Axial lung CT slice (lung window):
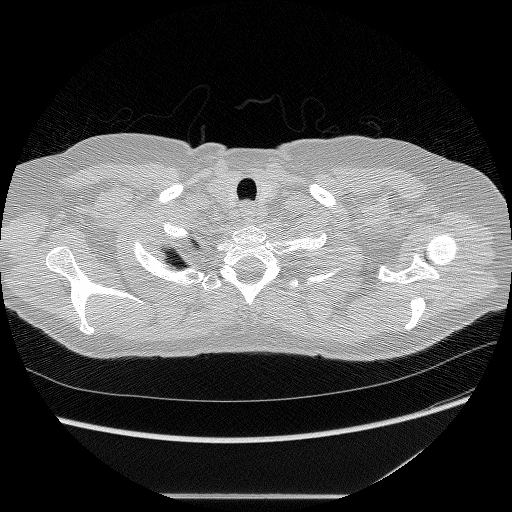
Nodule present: no